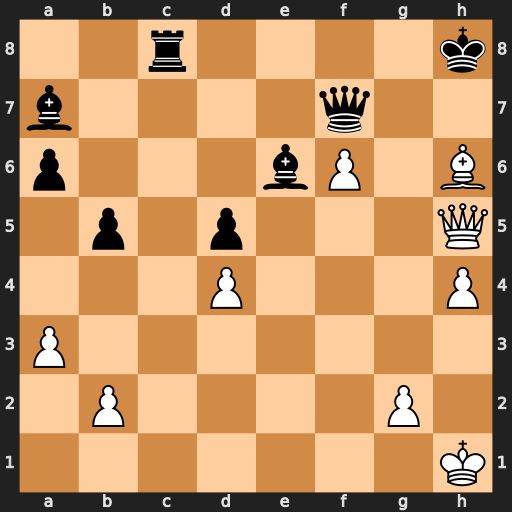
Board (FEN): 2r4k/b4q2/p3bP1B/1p1p3Q/3P3P/P7/1P4P1/7K
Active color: w
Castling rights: -
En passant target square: -
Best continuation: Bg7+ Kg8 Qh8#